Chest X-ray:
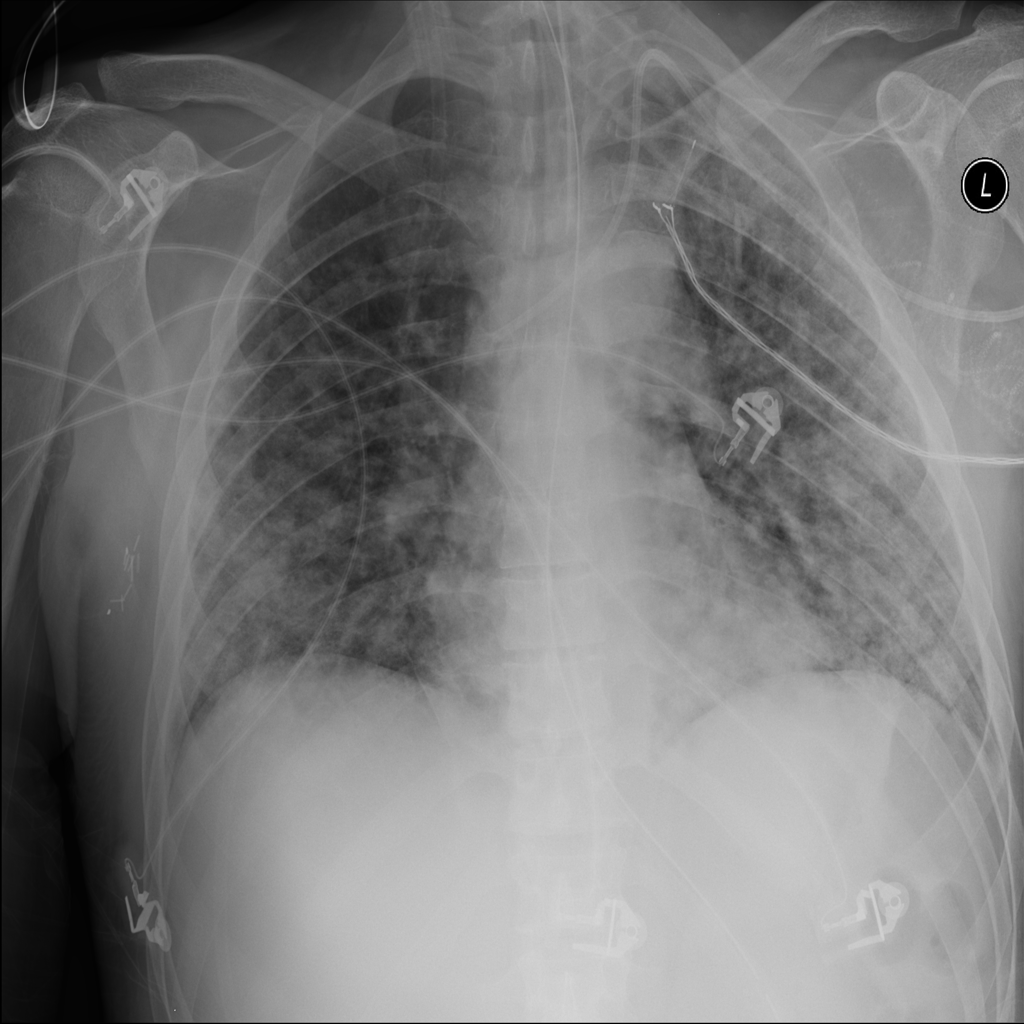
Findings: Effusion, Consolidation, Diffuse Nodule
No abnormal finding: no